Question: I have developed a Xbap application and it has been deployed on customer site and it is working fine for all computers but one of them.
On this computer, when loading the application following error message appears:

The mentioned computer having following details:
- - -
I have checked the Browser's setting and it is quite similar to other computers.
Any suggestions?
P.S. : My application needs to be set as PARTIAL TRUST, and as it is working fine on all other computers, so changing it to FULL TRUST is not an option here.
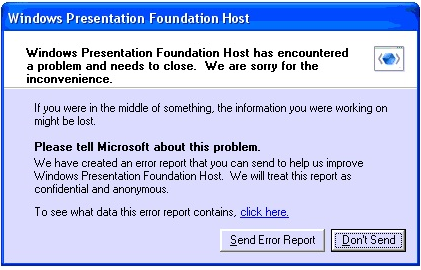
Answer: It appears to be a registry permissions problem with Windows XP. We started having this appear on a couple of computers in the last week. Here's a link to a fix from Microsoft:
<URL>